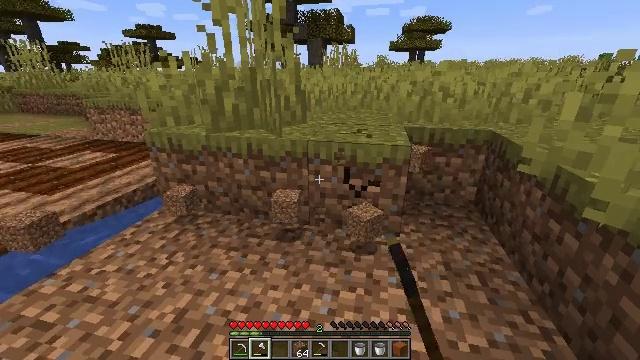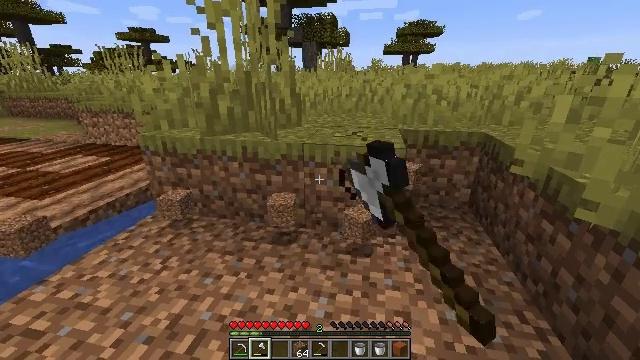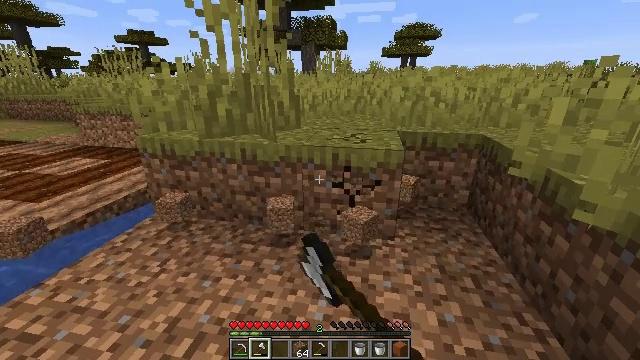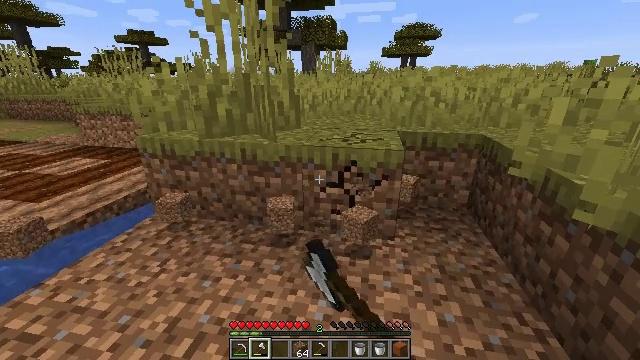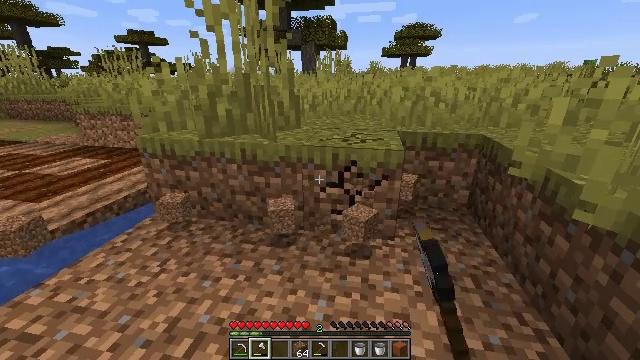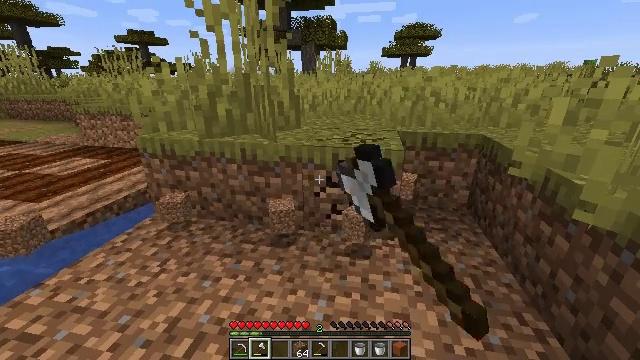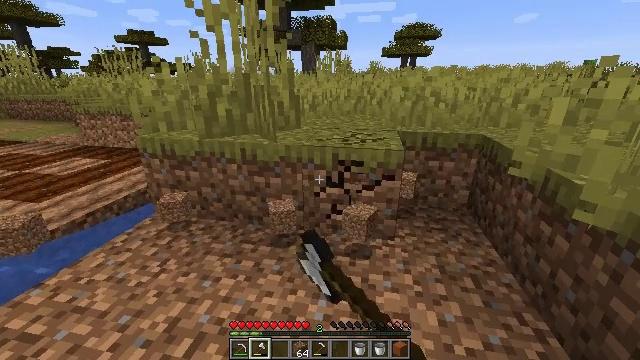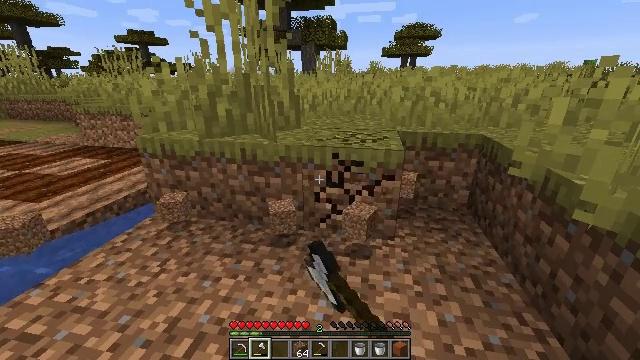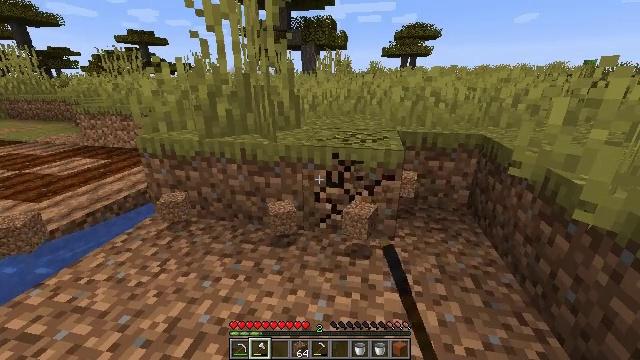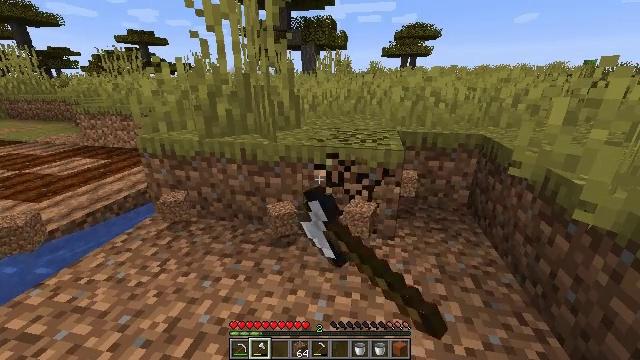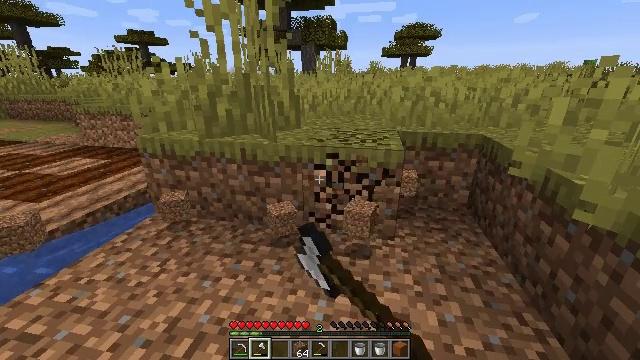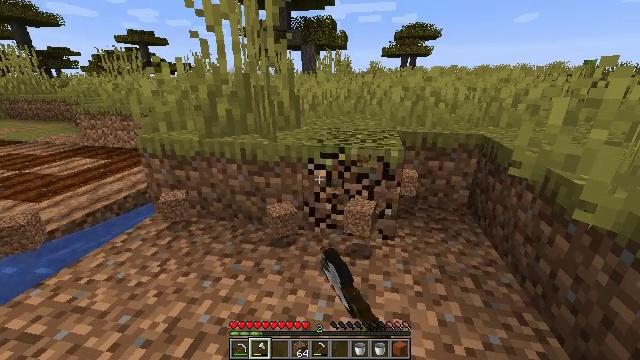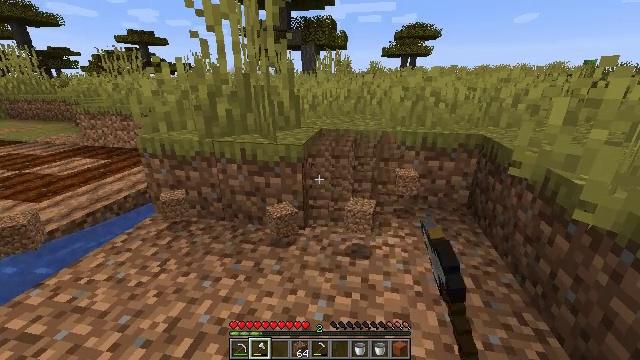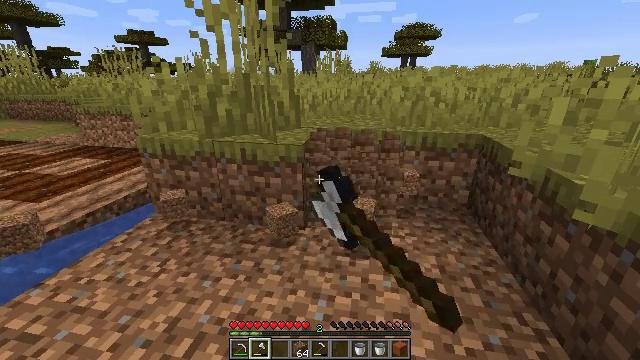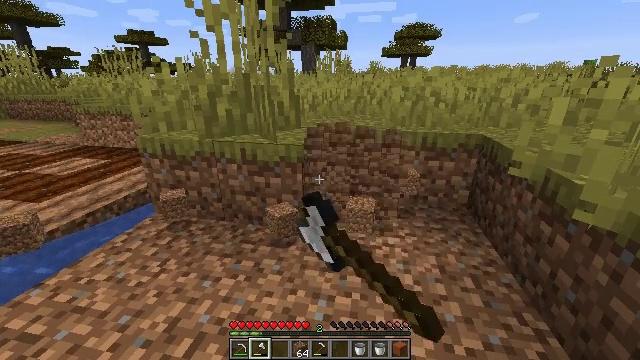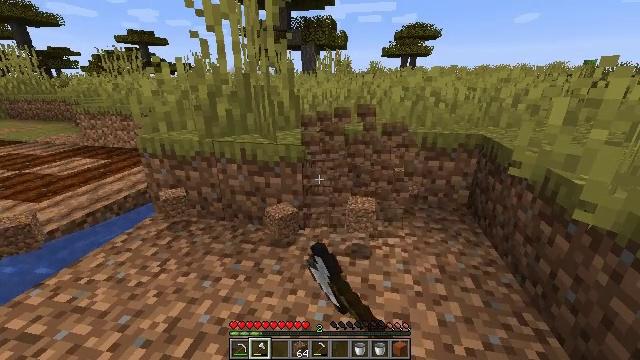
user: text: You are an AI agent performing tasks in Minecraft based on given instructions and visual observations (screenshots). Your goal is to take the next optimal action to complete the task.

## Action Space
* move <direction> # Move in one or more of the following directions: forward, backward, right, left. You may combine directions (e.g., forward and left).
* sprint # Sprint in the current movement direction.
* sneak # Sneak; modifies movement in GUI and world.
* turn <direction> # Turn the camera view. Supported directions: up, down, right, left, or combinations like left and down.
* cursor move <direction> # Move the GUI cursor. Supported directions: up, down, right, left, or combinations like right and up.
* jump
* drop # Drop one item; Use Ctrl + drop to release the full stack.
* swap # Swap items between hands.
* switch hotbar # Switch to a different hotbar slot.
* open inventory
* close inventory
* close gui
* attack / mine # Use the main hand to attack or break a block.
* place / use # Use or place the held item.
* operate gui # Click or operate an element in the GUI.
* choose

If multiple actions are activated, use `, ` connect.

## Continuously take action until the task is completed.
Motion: motion action
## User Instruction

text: Dig up the grass block for dirt.
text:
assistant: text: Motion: turn right, attack / mine
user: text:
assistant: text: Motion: attack / mine
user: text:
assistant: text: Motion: attack / mine
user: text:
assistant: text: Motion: attack / mine
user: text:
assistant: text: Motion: attack / mine
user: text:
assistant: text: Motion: attack / mine
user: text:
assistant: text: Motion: attack / mine
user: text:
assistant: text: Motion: attack / mine
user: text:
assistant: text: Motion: attack / mine
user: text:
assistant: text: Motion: attack / mine
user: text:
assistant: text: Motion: attack / mine
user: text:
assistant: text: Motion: attack / mine
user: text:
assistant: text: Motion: attack / mine
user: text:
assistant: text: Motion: attack / mine
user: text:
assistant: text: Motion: attack / mine
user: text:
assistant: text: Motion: attack / mine
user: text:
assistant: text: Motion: move forward and move left, attack / mine
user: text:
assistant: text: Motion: move forward and move left, attack / mine
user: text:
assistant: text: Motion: move forward and move left, attack / mine
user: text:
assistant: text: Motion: move forward and move left, attack / mine
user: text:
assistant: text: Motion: move forward and move left, attack / mine
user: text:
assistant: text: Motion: move forward and move left, attack / mine
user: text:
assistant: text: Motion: attack / mine
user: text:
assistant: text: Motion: turn right, attack / mine
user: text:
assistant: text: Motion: turn right, attack / mine
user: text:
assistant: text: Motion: turn right, attack / mine
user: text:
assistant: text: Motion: attack / mine
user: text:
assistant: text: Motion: attack / mine
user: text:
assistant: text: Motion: attack / mine
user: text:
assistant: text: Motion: attack / mine